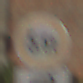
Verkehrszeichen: TatsaechlicheMasse
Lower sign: RichtungsangabeDurchPfeile5
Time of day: MorningAfternoon
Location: Outdoor (Suburban)
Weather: PartlyCloudy
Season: NotSpecified
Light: Natural